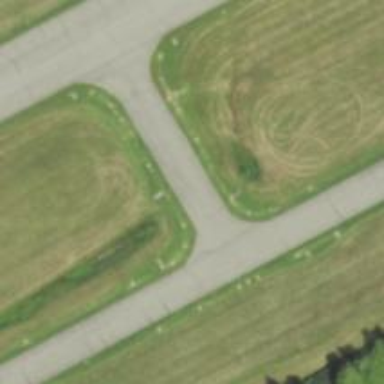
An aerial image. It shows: Asphalt taxiway in the airport.